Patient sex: M
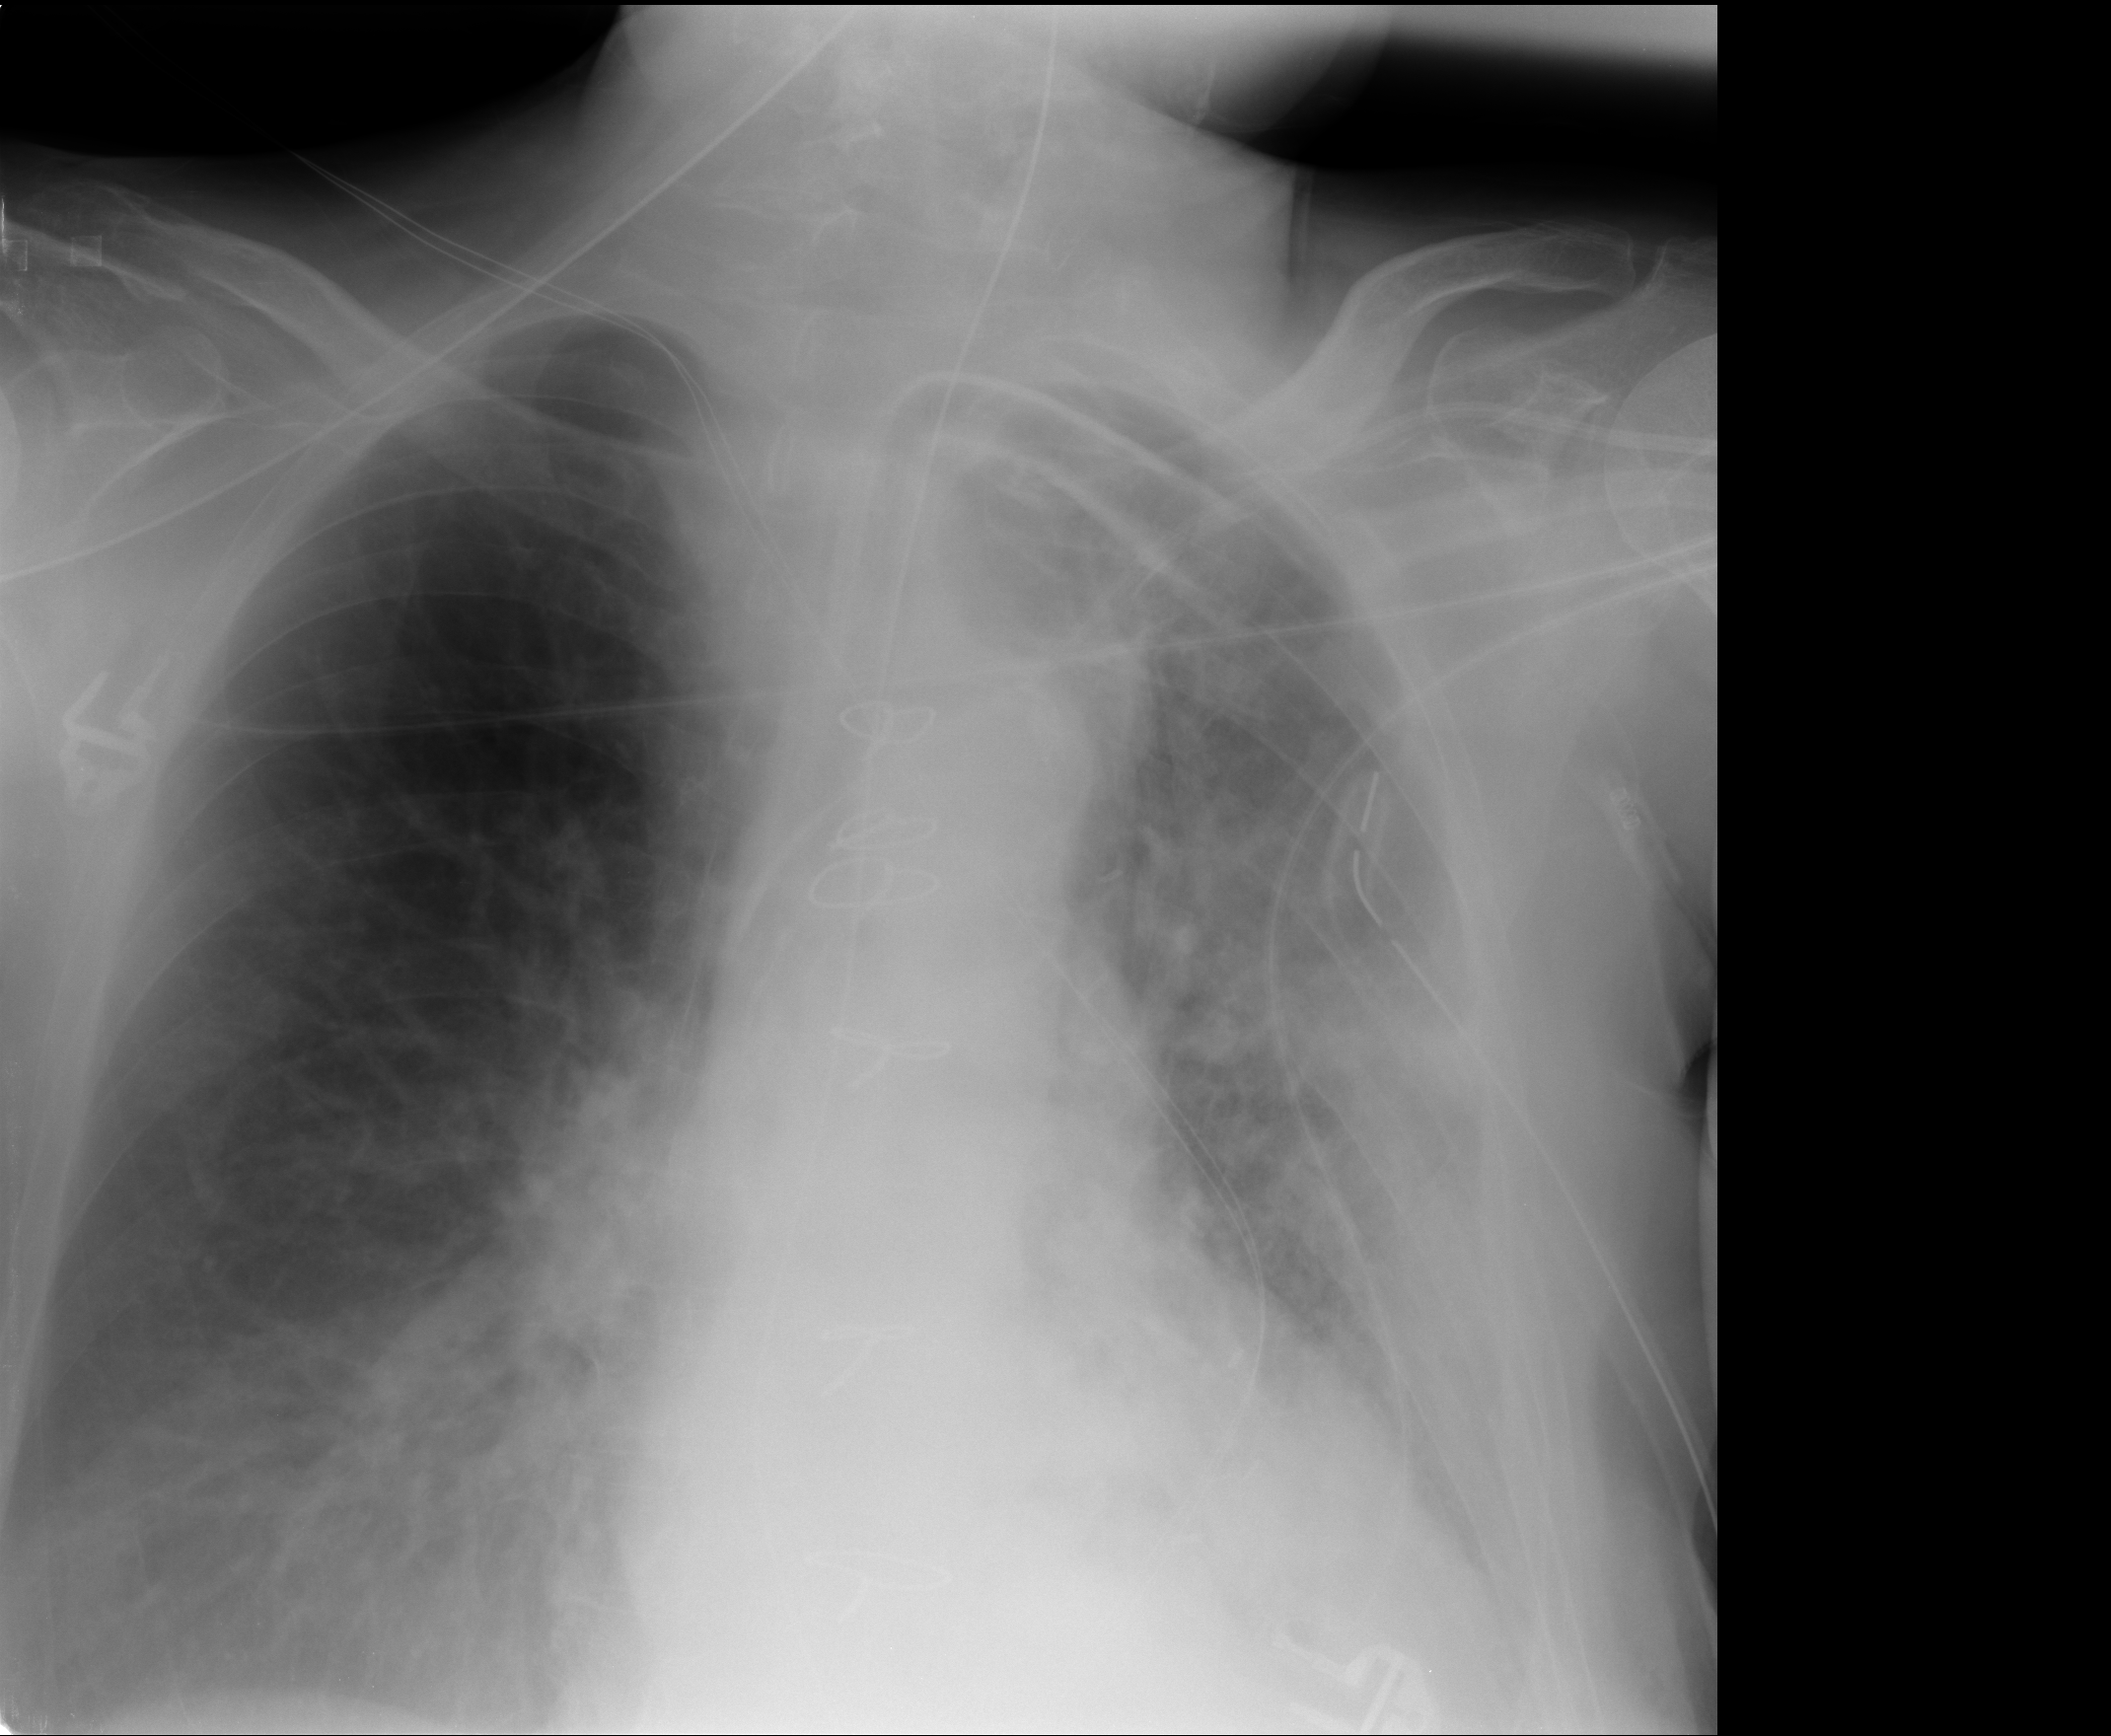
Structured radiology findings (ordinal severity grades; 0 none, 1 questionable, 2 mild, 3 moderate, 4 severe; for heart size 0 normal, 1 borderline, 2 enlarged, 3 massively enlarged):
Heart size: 1
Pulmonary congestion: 2
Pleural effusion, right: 1
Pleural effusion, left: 2
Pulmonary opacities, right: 2
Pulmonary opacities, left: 3
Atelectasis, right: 1
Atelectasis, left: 2